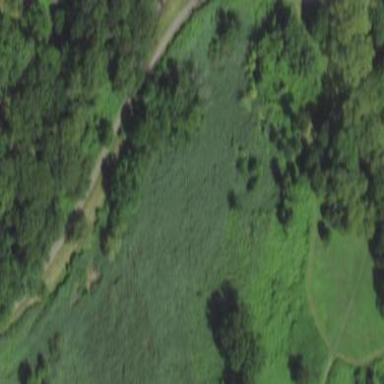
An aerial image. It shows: Beautiful wet meadow natural wetland.